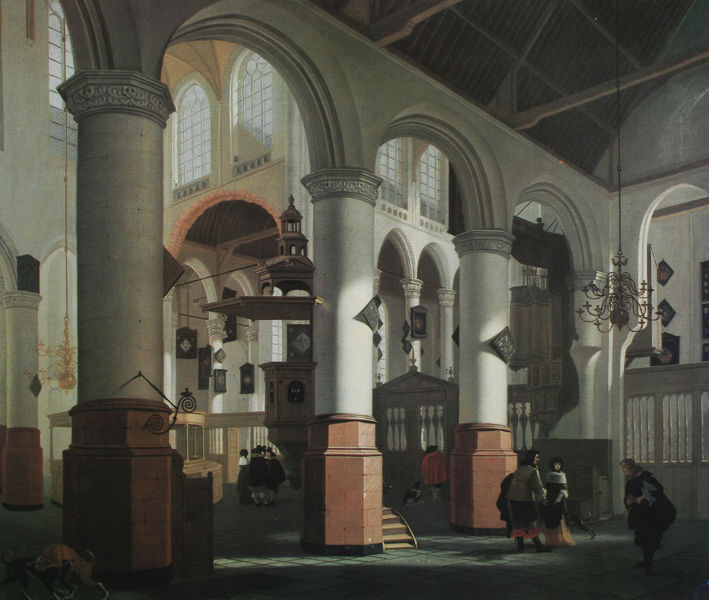
Titel: Die Oude Kerk in Delft, Blick von S nach NO
Künstler: Hendrick van Vliet
Standort: New York
Institution: The Metropolitan Museum of Art
Schlagwörter: gemälde, weiß, gelb, menschen, braun, fenster, lampe, lampen, raum, säule, säulen, dach, gebäude, hund, rot, leute, malerei, sockel, stehen, weit, innenraum, kirche, adel, decke, innen, vase, schiff, bilder, bogen, rundbogen, treppe, verzierung, kerze, kronleuchter, leuchter, bögen, groß, beten, gebet, altar, hauptschiff, kirchenschiff, orgel, kanzel, seitenschiff, mittelalter, rundbögen, priester, diskussion, absperrung, kapitel, luster, lampfe, beichtstuhl, innenaufnahme, beichtstühle